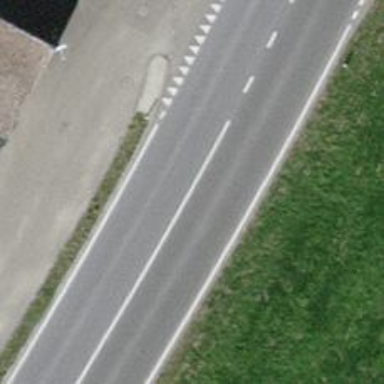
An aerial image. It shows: Secondary road.